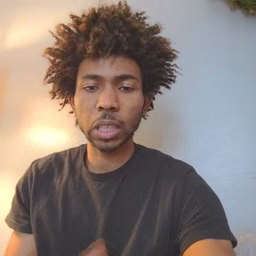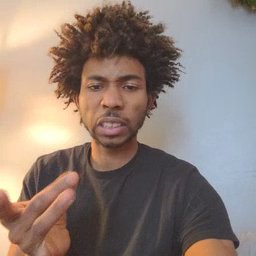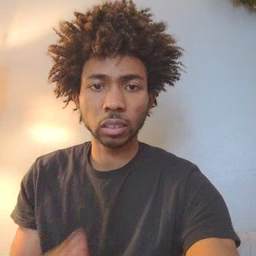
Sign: sticky